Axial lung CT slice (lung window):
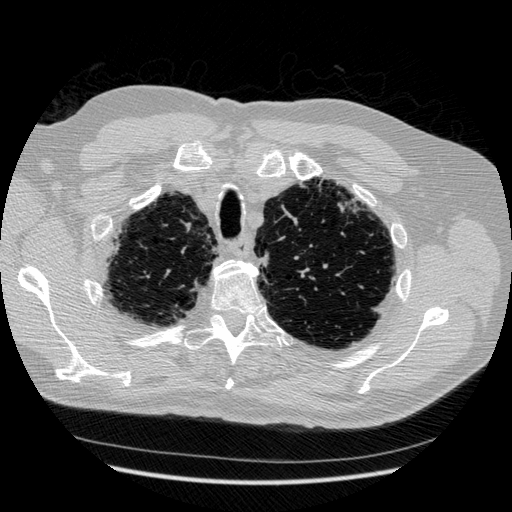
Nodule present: no